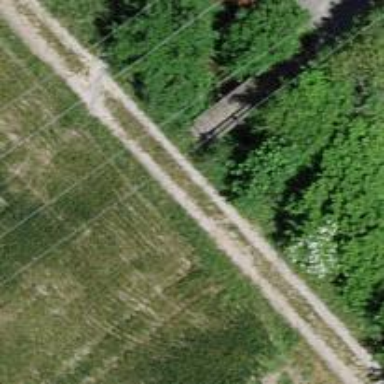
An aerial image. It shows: Footway on bridge.